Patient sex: M
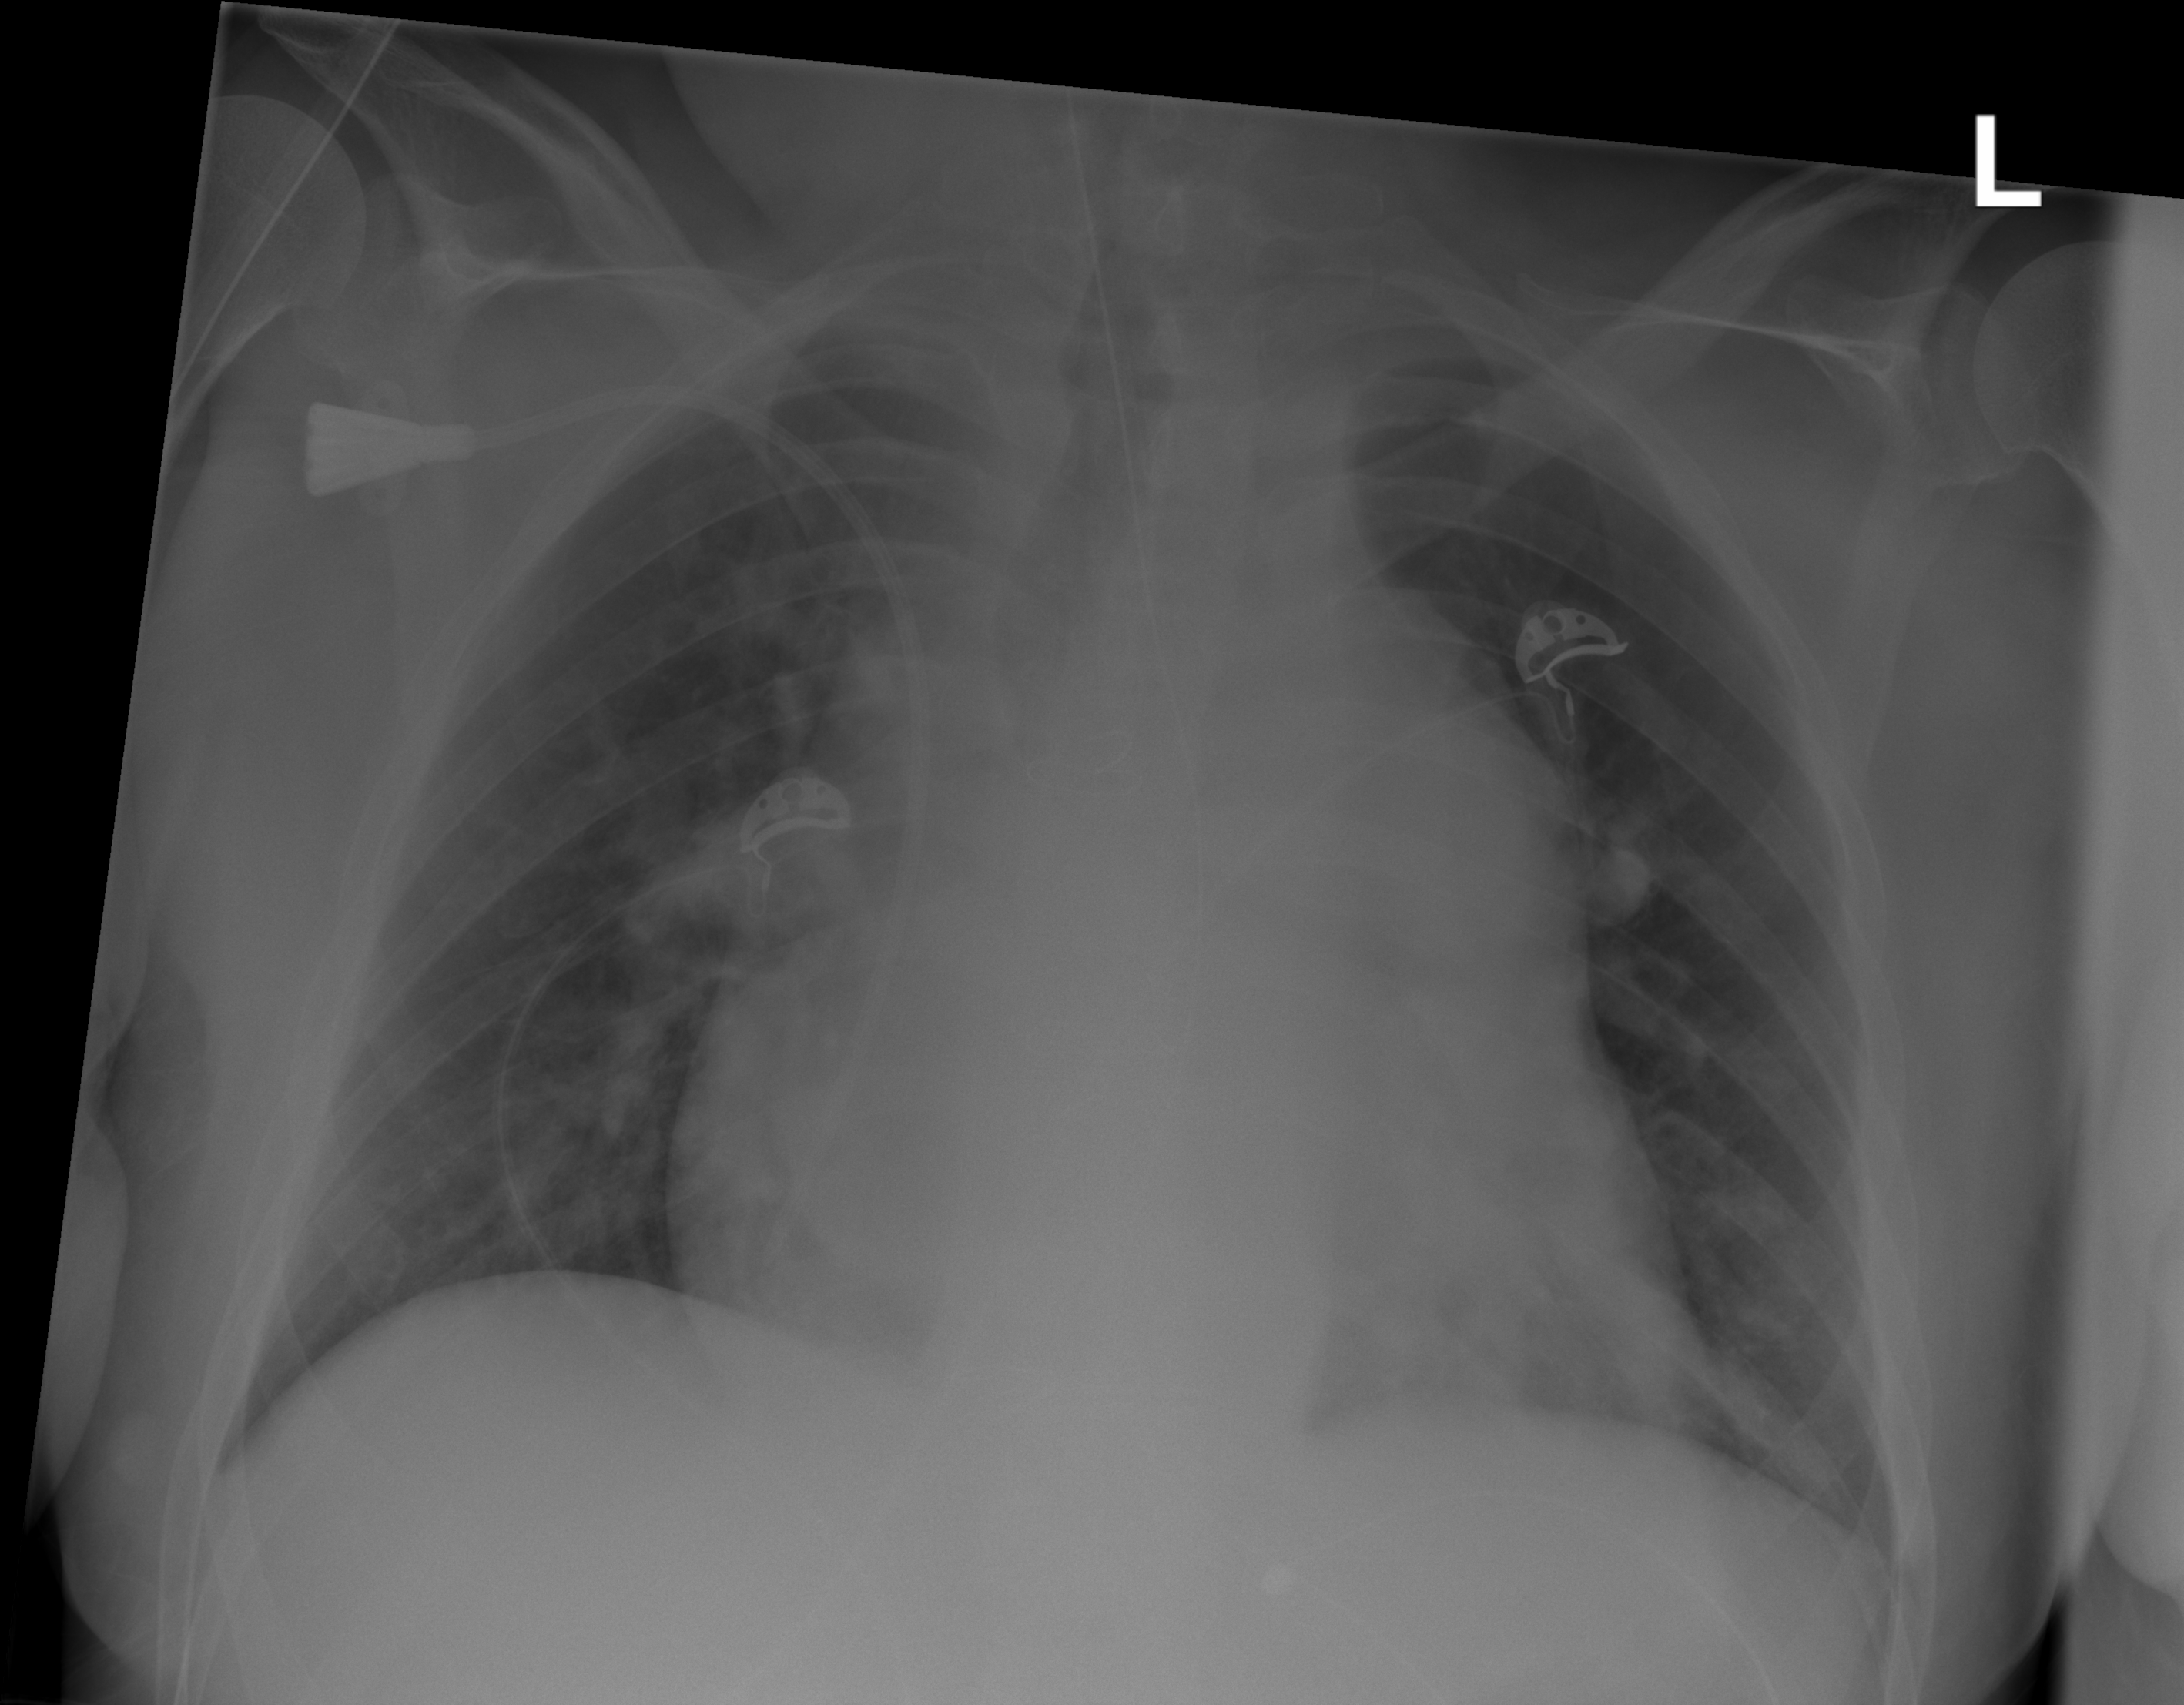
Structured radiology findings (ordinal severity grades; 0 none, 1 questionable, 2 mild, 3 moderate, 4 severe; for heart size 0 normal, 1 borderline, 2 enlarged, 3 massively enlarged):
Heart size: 2
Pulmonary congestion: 2
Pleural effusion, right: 0
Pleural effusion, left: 0
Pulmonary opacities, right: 0
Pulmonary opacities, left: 0
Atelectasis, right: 0
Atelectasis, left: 0